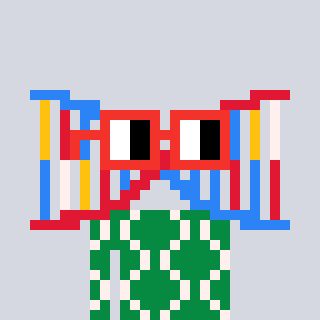
a pixel art character with square red glasses, a dna-shaped head and a green-colored body on a cool background